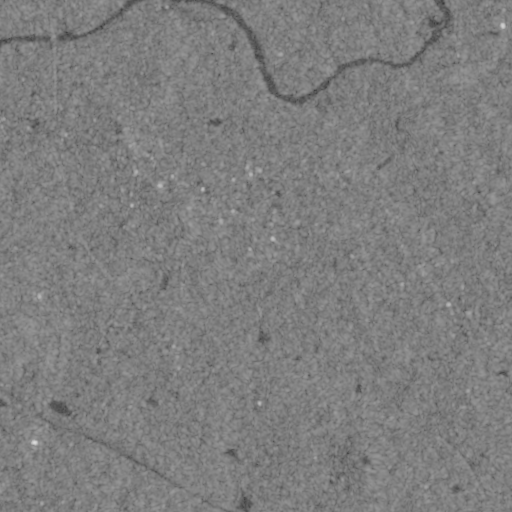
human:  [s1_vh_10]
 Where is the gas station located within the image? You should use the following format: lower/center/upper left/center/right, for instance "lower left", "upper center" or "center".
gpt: The gas station is located in the center of the image.
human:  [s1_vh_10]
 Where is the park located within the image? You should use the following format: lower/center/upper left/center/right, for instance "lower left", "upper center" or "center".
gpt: The park is located in the center of the image.
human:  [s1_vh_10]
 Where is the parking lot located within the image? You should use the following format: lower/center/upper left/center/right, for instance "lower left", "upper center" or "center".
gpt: The parking lot is located in the center of the image.
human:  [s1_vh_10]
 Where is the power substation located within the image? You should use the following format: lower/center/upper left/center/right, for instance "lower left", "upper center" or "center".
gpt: The power substation is located in the upper left of the image.
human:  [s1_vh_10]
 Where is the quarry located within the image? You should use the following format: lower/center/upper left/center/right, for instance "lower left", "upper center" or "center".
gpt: The quarry is located in the right of the image.
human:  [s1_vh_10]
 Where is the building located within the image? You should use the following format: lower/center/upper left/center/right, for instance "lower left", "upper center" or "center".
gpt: There is no building in the image.

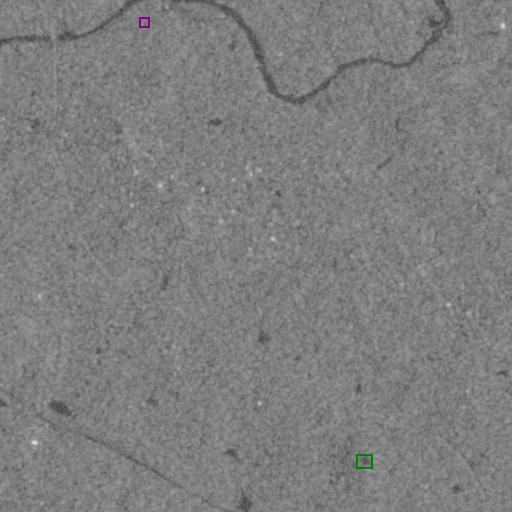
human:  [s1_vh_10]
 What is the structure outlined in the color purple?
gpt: The structure outlined in purple is a power substation.
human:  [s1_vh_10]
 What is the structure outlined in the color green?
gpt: The structure outlined in green is a quarry.
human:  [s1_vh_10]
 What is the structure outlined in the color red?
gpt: There is no red outline.